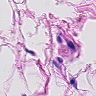
Metastatic tissue present: no